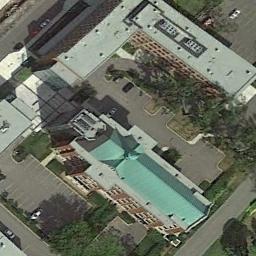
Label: church